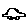
Label: car